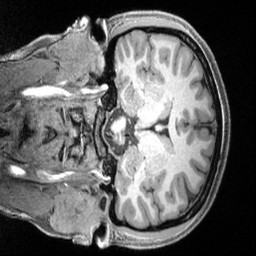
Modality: T1w
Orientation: coronal
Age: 29
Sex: female
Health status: ill
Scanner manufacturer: siemens
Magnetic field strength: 3 T
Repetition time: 2.4 s
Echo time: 0.00222 s